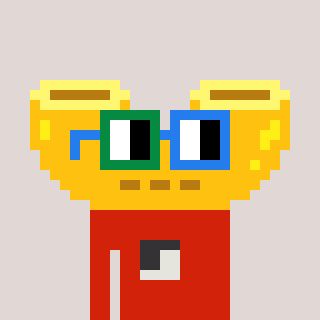
a pixel art character with square green and blue glasses, a macaroni-shaped head and a red-colored body on a warm background